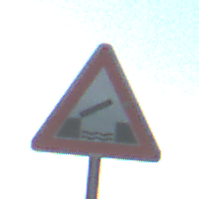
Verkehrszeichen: BeweglicheBruecke
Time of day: SunriseSunset
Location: Outdoor (Nature)
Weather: Clear
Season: NotSpecified
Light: Natural